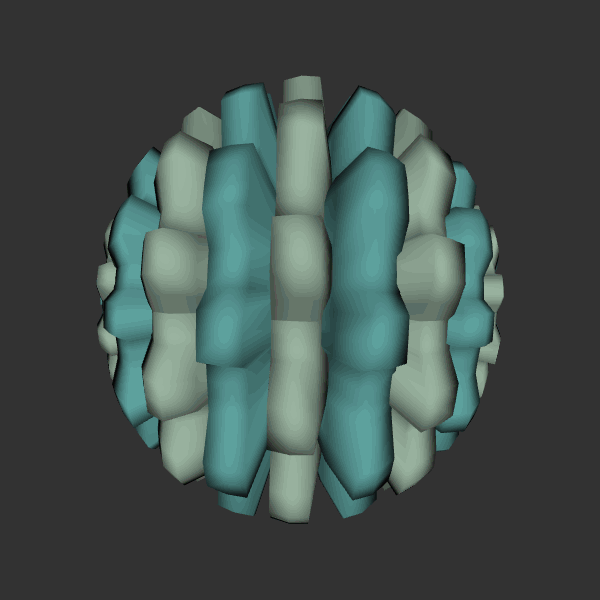
Background: dark